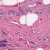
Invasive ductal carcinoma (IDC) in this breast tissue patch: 0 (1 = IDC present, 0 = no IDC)